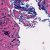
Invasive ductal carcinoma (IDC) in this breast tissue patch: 0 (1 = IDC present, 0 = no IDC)